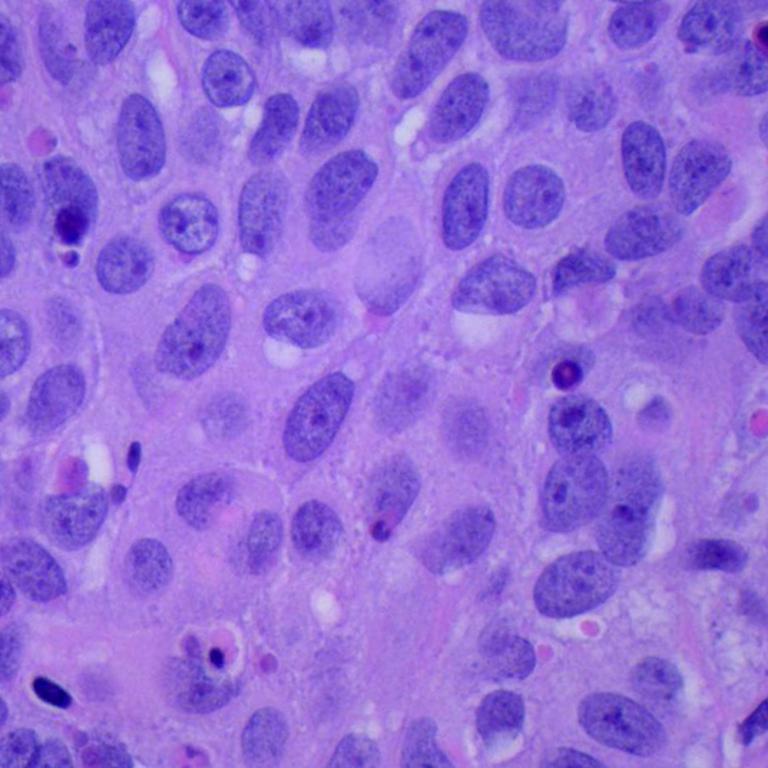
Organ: lung
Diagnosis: squamous carcinomas